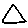
Label: triangle